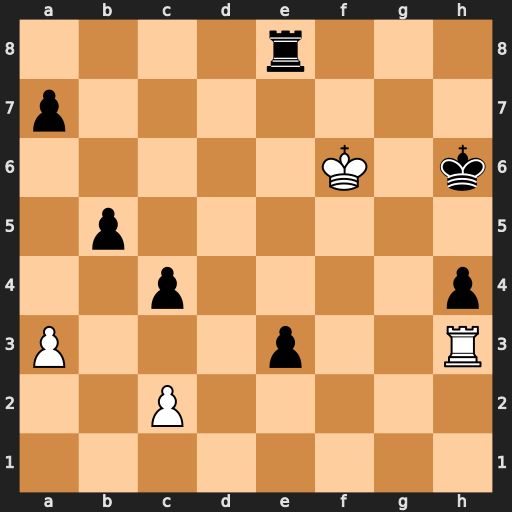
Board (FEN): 4r3/p7/5K1k/1p6/2p4p/P3p2R/2P5/8
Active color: w
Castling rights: -
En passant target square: -
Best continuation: Rxh4#